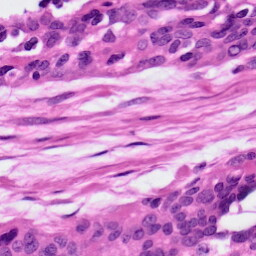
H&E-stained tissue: Ovarian